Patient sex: M
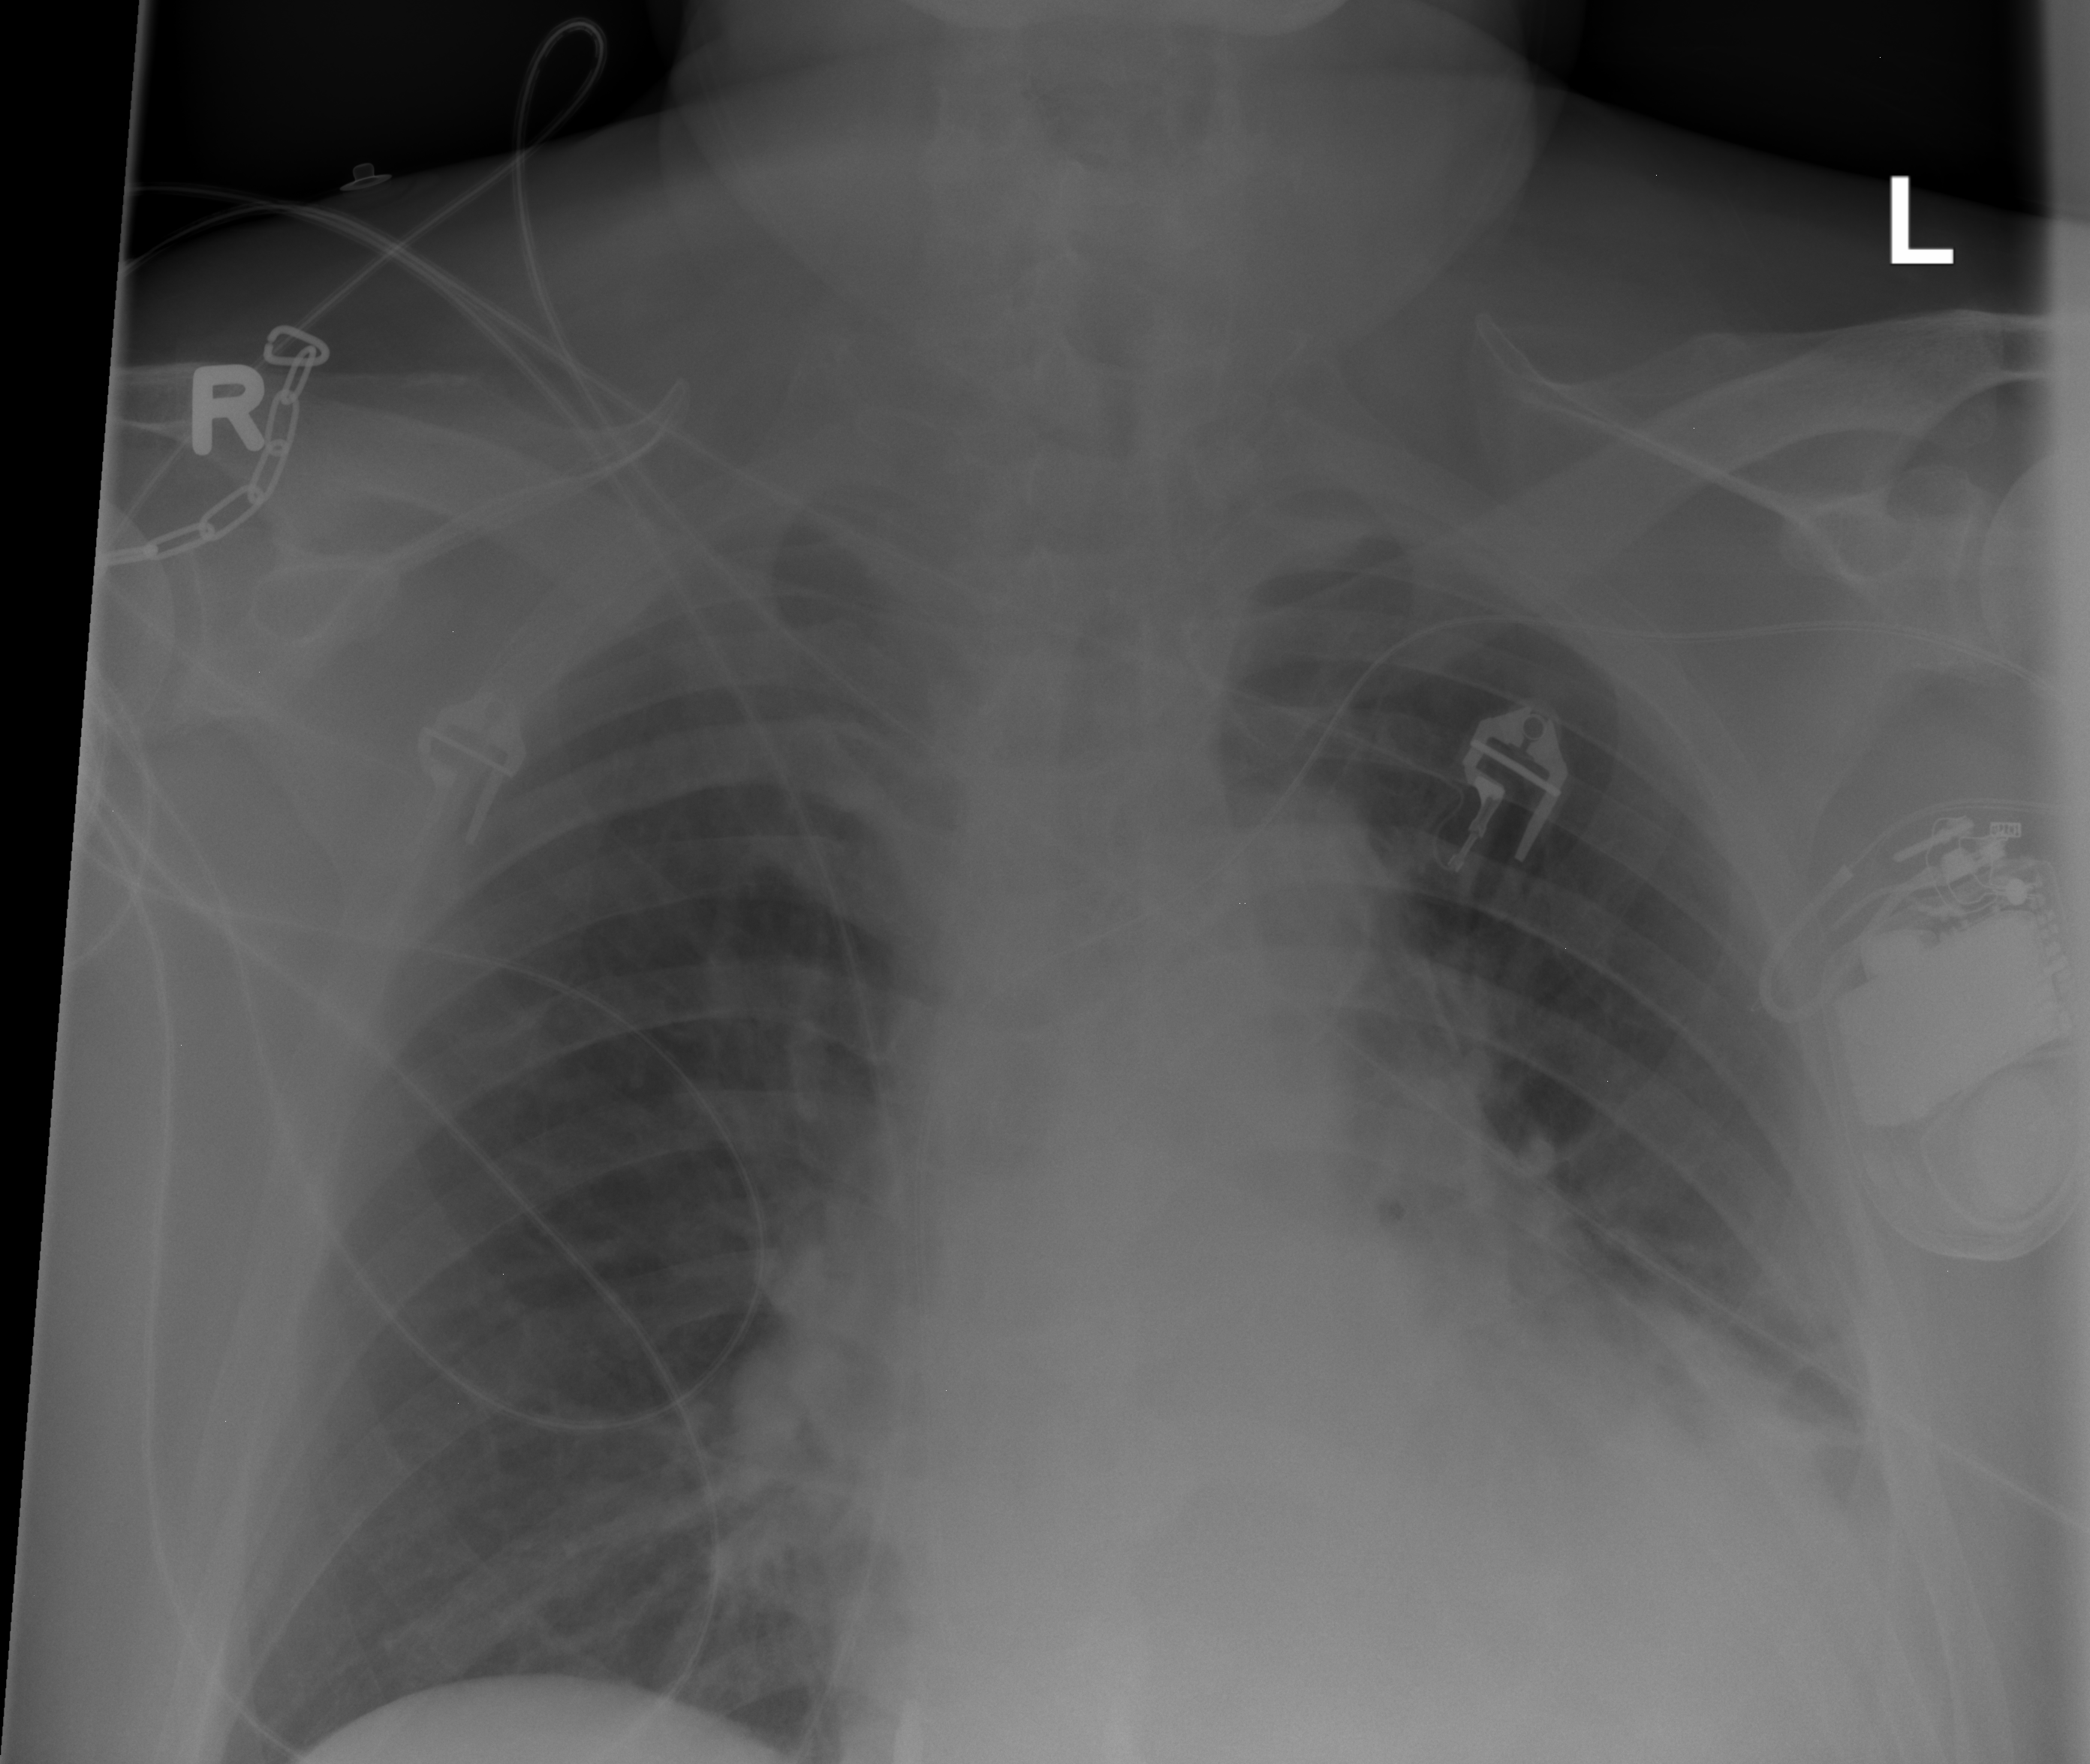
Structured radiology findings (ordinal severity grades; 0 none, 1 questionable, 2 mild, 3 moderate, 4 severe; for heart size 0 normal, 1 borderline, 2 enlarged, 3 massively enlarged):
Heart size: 2
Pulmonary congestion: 2
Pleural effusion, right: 0
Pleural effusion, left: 2
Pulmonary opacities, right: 0
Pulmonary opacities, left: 0
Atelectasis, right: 0
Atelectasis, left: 2